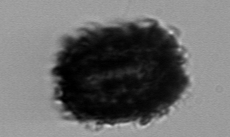
Label: Thalassiosira_TAG_external_detritus